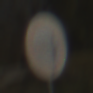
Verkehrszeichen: VerbotUeberholenEinspurigeFahrzeuge
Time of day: MorningAfternoon
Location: Outdoor (Nature)
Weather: PartlyCloudy
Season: NotSpecified
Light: Natural